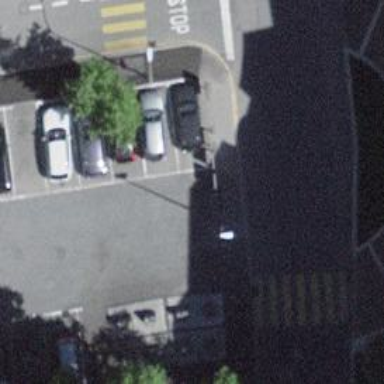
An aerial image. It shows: Bollard.